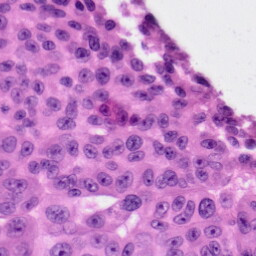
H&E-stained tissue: Skin